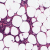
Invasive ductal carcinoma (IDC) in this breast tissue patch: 1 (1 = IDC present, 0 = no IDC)